Question: I have created an Editbox in XML using this code:
'''
<EditText
android:id="@+id/txtEmail"
android:layout_width="match_parent"
android:layout_height="wrap_content"
android:layout_marginLeft="10dp"
android:layout_marginRight="10dp"
android:layout_marginTop="50dp"
android:inputType="textEmailAddress" >
</EditText>
'''
The textbox renders like this:

How can I get the native android 'EditText' with the orange borders when focused, white background etc. ?
I tried adding
'''
android:background="@android:color/white"
'''
but that only changes the background to white.
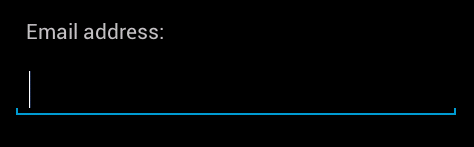
Answer: The style you are seeing is "native" for the Honeycomb (3.0) Android version, specifically, the new Holo-dark theme. The orange-borders-and-white-background look was last used in 2.3.* and has since been left behind.